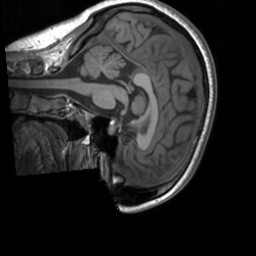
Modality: T1w
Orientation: sagittal
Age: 20
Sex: female
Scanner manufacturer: siemens
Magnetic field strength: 3 T
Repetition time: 1.9 s
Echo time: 0.00226 s